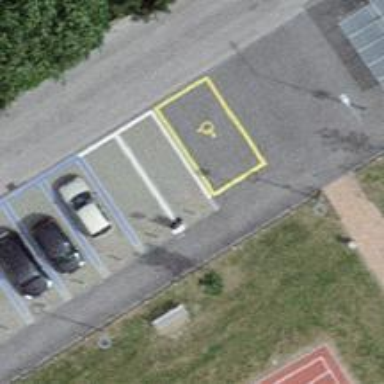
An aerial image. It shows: Charging station.